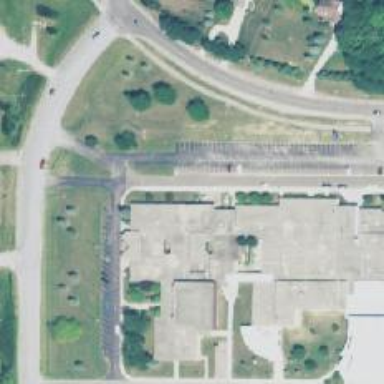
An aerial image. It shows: School.